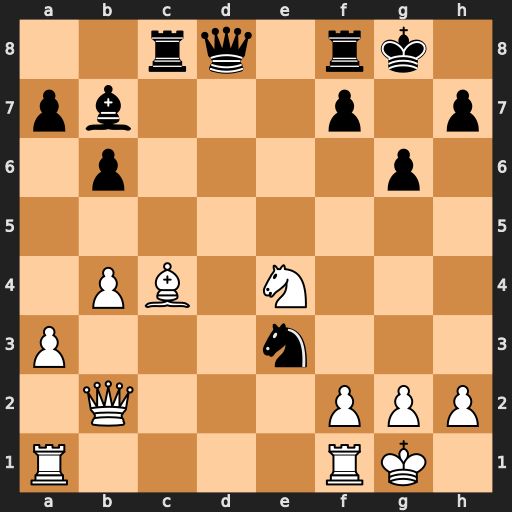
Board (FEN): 2rq1rk1/pb3p1p/1p4p1/8/1PB1N3/P3n3/1Q3PPP/R4RK1
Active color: w
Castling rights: -
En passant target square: -
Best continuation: Nf6+ Qxf6 Qxf6